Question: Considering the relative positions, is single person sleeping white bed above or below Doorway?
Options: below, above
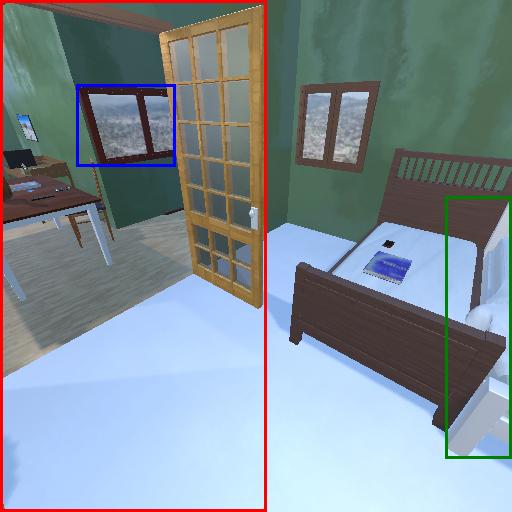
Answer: below